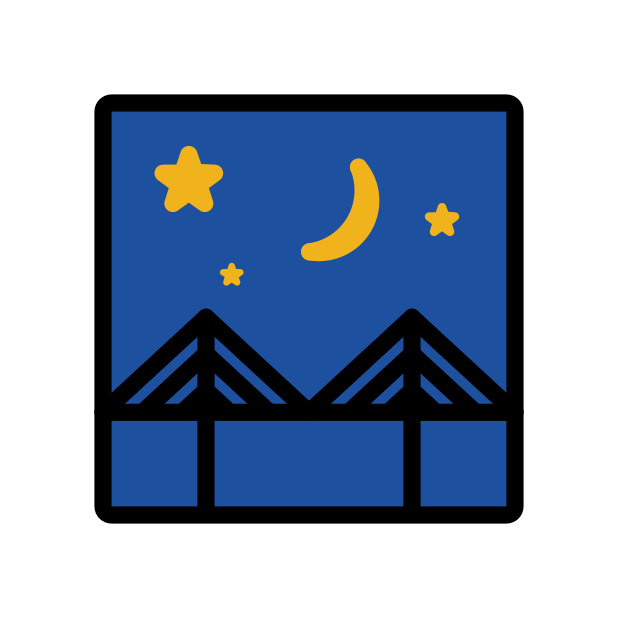
bridge at night